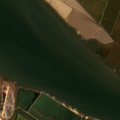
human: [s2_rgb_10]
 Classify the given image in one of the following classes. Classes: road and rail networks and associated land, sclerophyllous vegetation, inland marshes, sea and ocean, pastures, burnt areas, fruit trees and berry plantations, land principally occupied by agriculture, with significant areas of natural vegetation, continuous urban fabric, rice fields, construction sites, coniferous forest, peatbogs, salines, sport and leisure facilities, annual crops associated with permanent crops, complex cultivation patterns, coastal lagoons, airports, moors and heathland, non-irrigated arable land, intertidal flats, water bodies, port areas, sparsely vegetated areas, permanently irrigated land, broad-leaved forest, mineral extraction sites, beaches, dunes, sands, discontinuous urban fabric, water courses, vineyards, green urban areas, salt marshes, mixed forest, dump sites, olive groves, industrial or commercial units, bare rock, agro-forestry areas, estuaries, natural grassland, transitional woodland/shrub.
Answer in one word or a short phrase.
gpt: rice fields, mixed forest, salines, estuaries